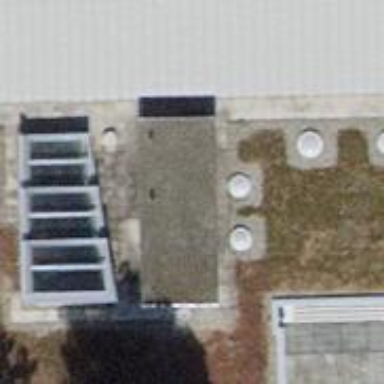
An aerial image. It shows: Office building with flat roof.